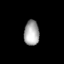
Tissue: skin
Cell type: Fibroblasts
Senescence score: 0.7696
Nuclear area (px): 370
Mean DAPI intensity: 168.516